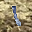
Label: 1